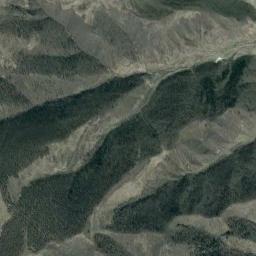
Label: mountain